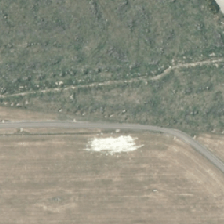
Land cover: high_producing_grassland